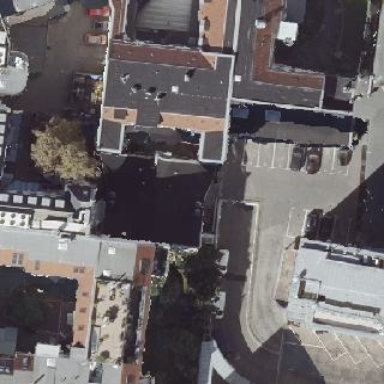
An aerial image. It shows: Commercial building.